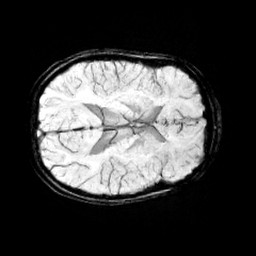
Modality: minIP
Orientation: axial
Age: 12
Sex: female
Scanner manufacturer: siemens
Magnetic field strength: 3 T
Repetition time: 0.027 s
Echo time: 0.02 s